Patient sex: M
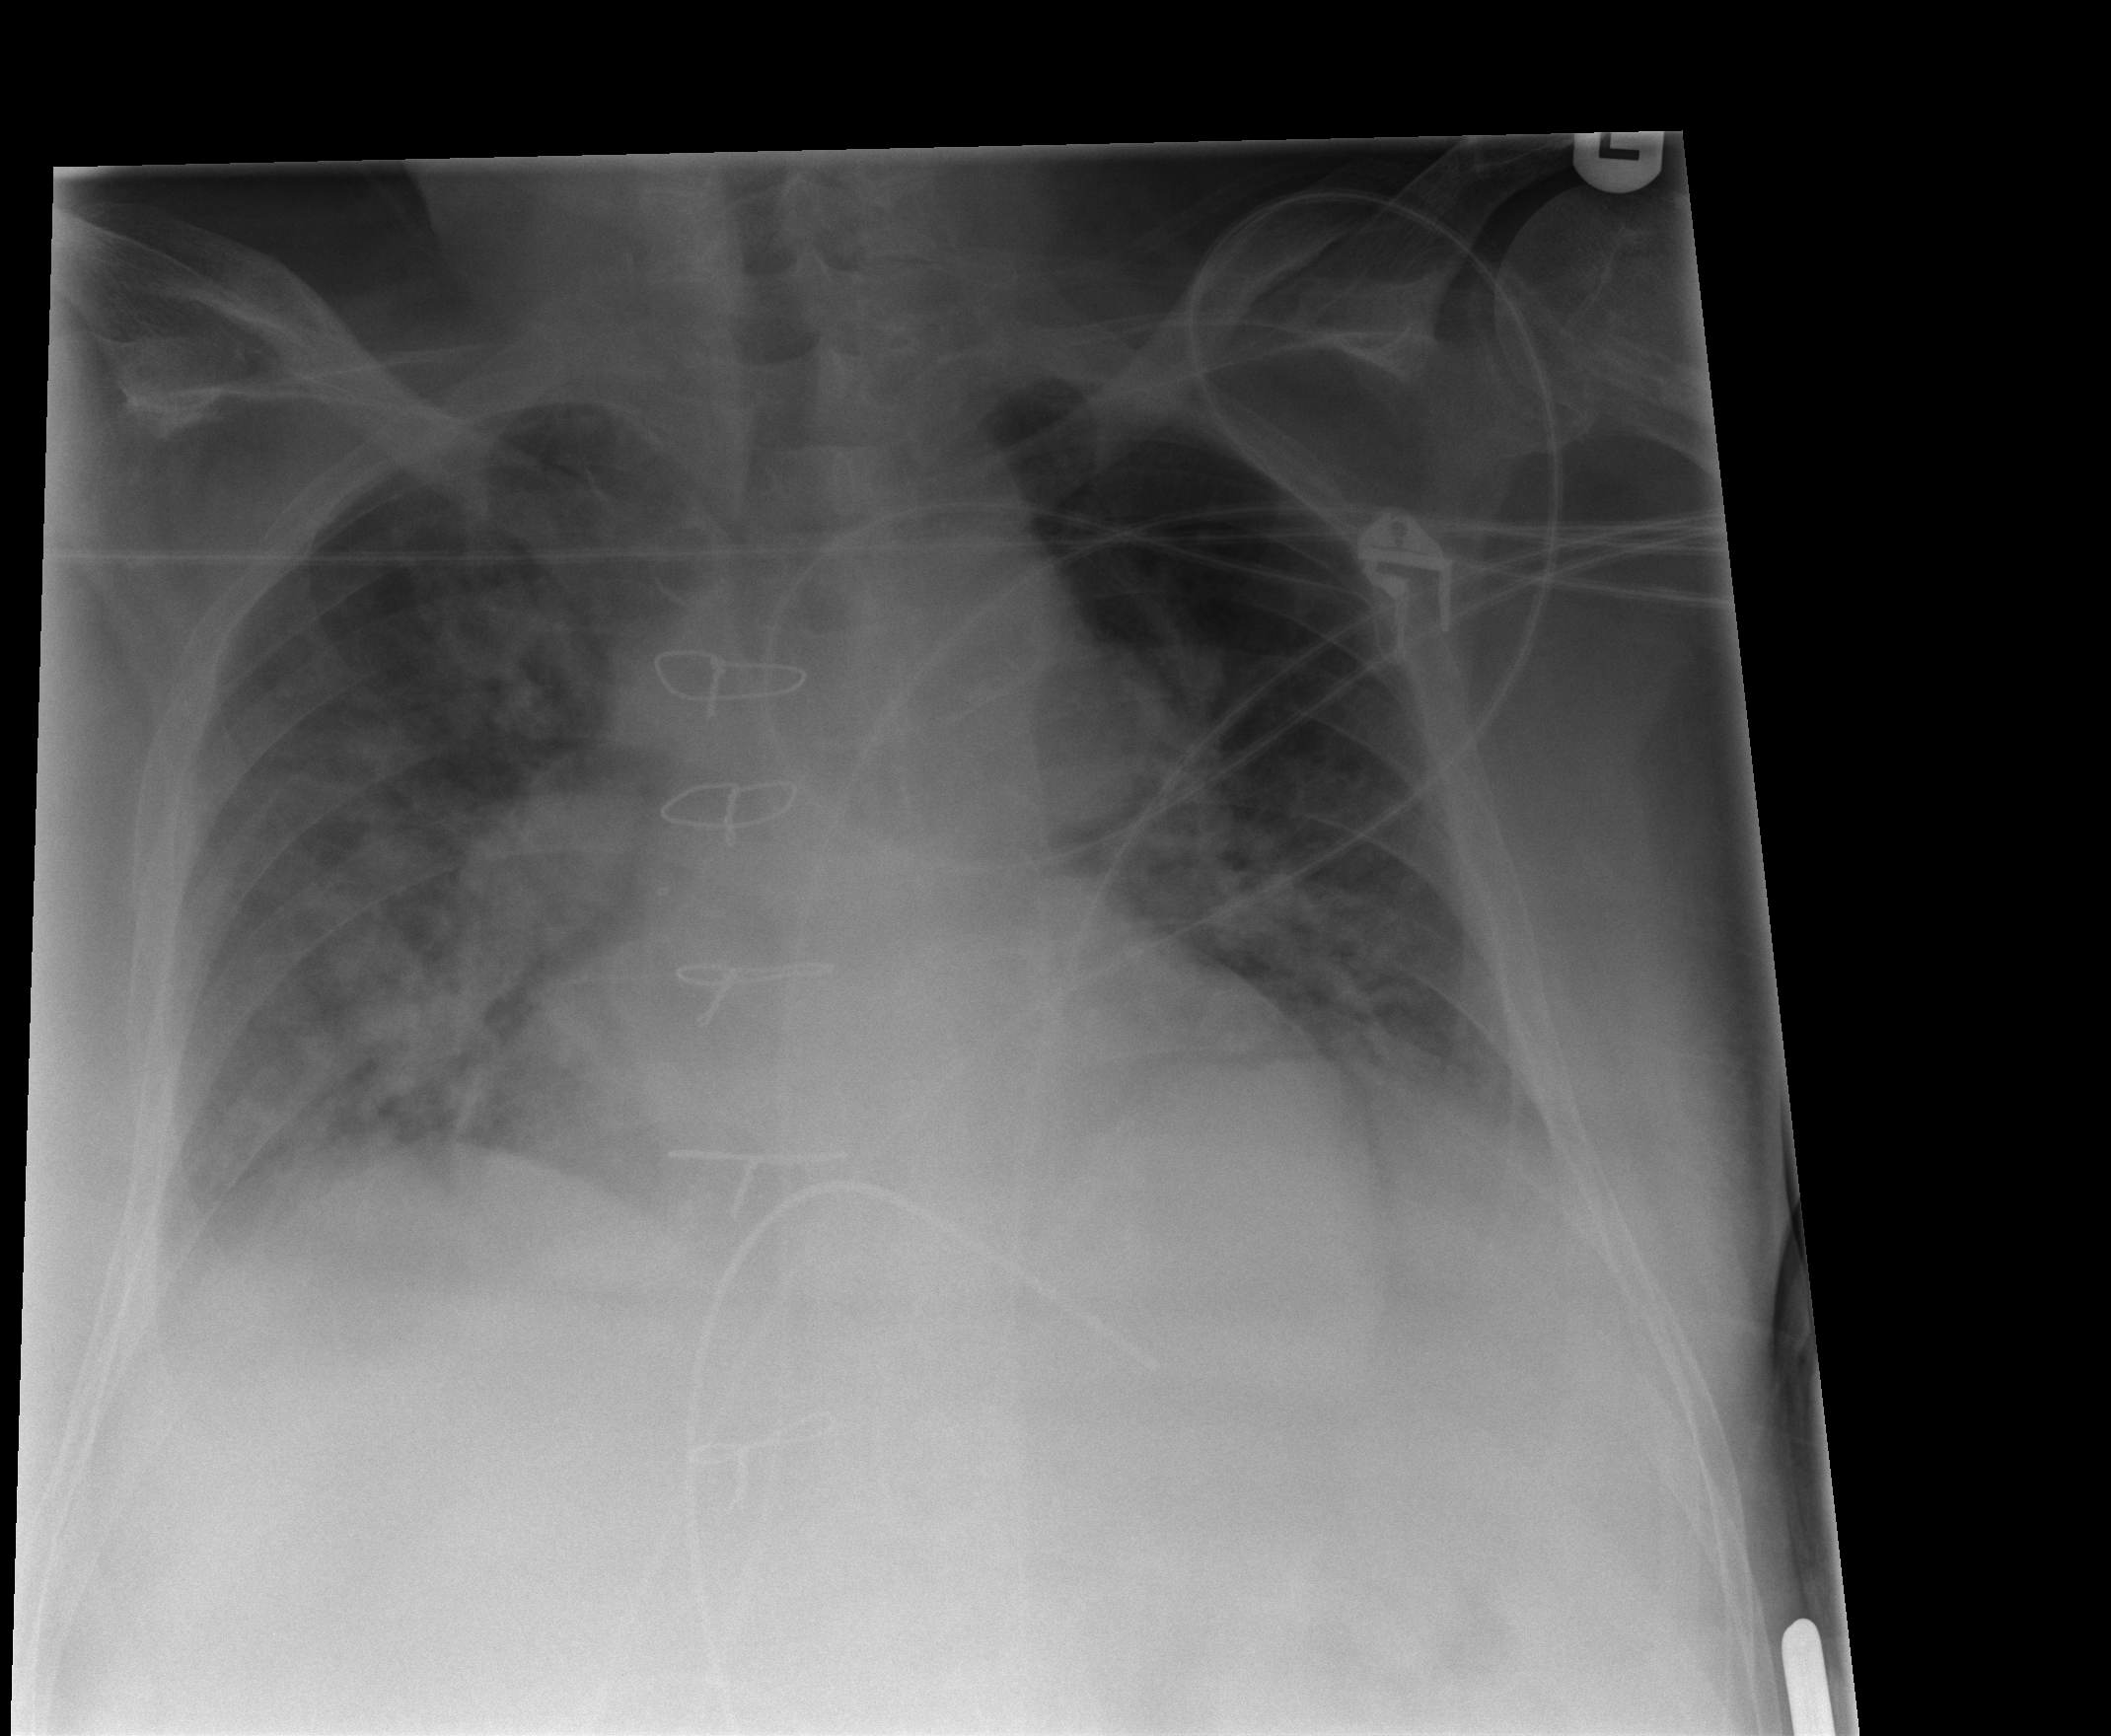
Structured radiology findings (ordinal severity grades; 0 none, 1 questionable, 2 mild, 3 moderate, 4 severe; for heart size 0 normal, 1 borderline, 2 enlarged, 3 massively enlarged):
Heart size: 2
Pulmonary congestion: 3
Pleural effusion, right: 1
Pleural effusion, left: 1
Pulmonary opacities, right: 2
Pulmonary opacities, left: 1
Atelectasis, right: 2
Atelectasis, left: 2